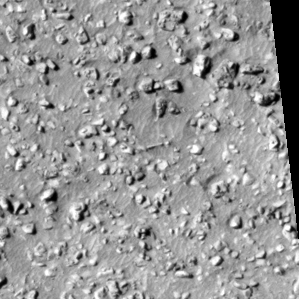
Label: non_frost